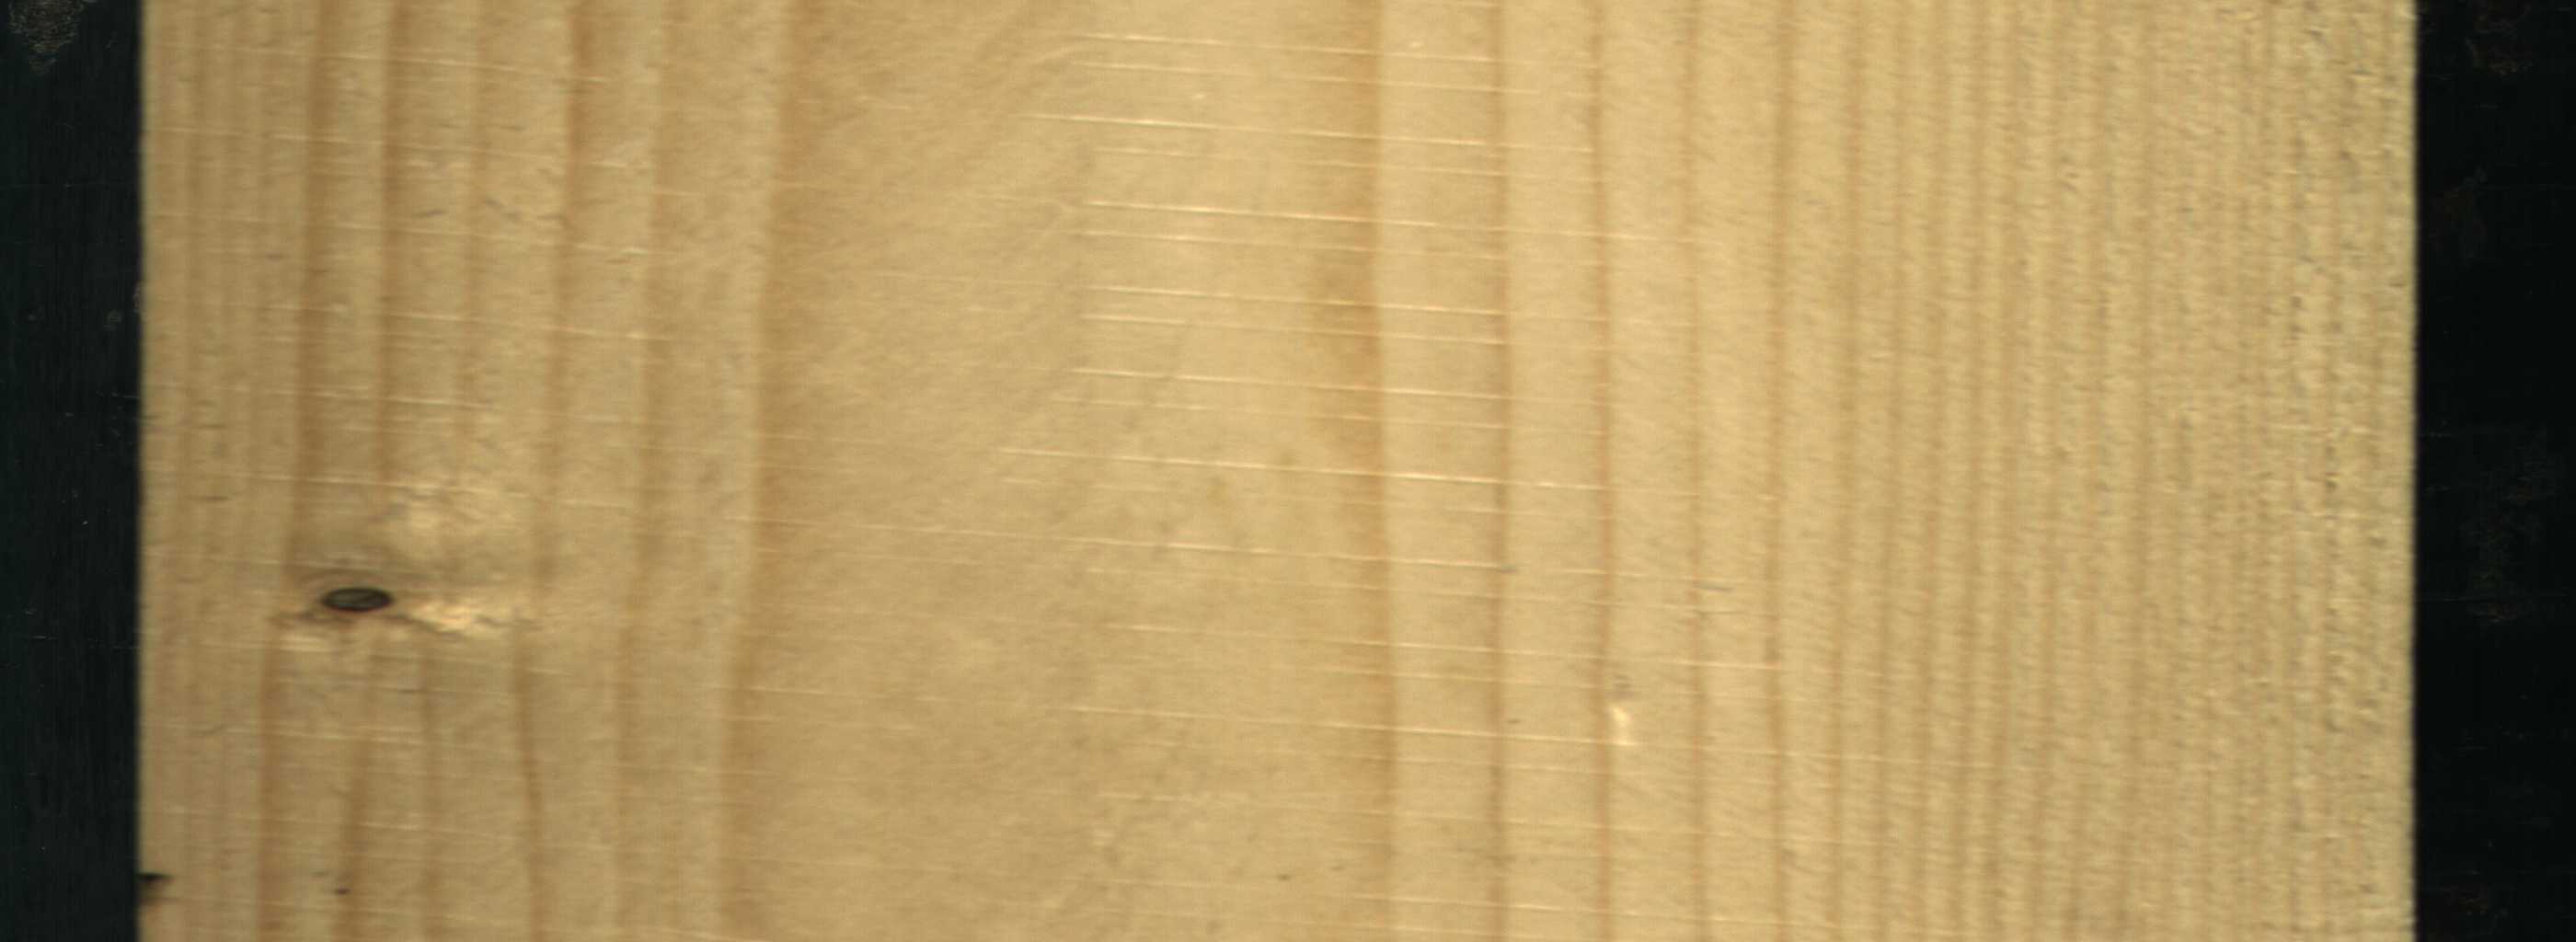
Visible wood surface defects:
Dead_Knot